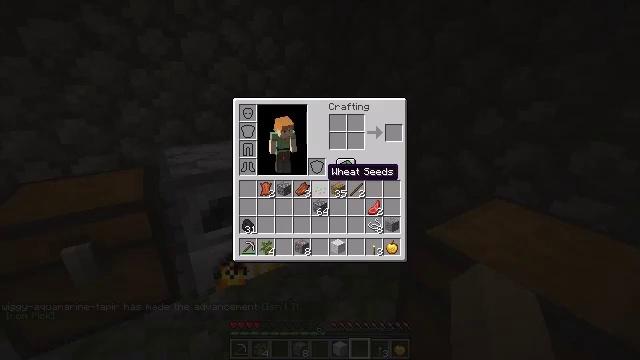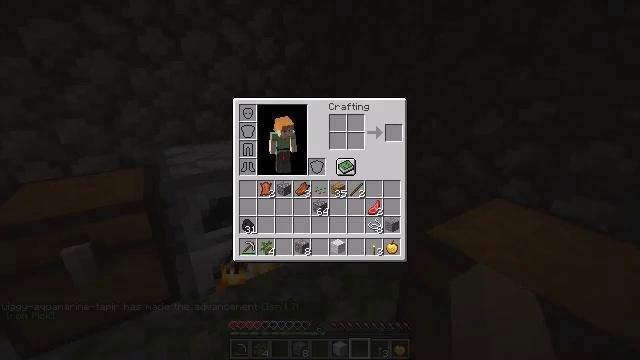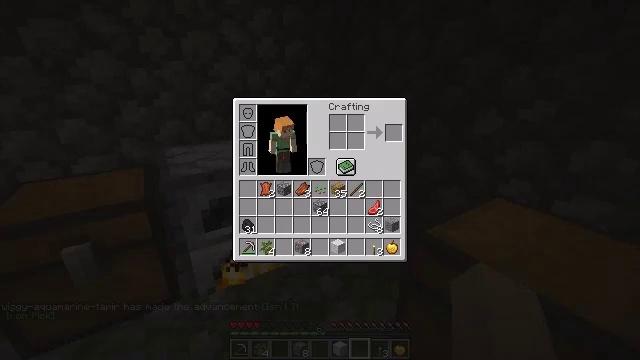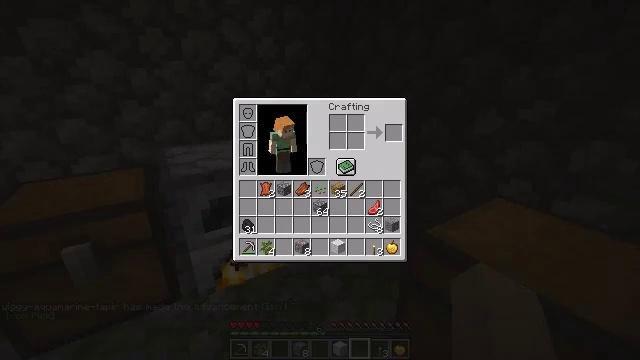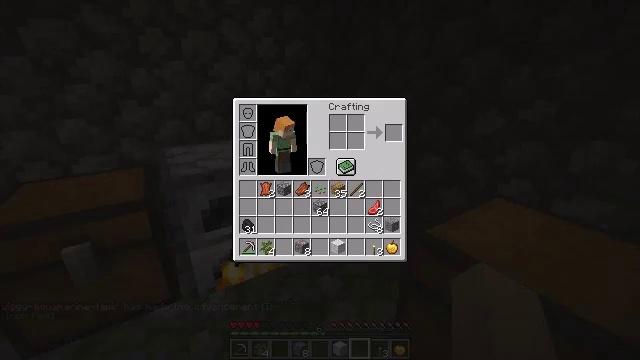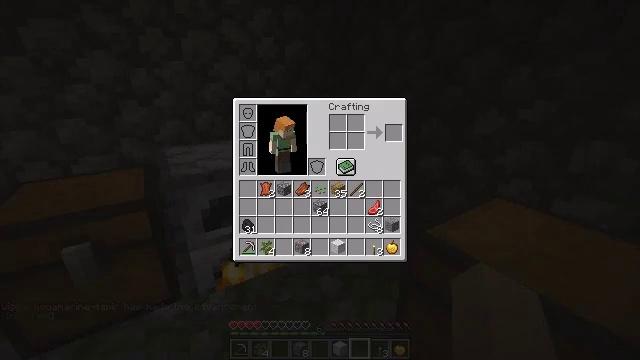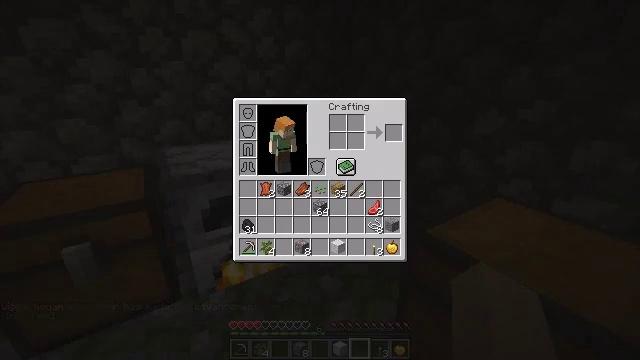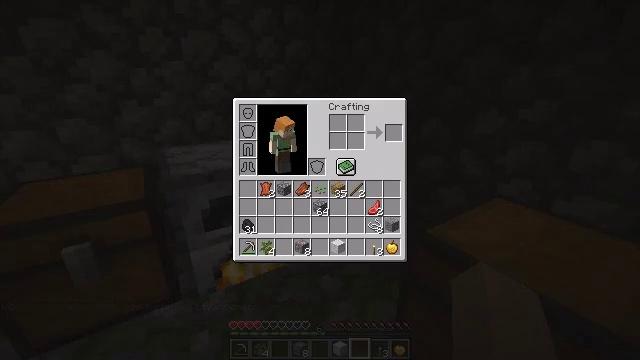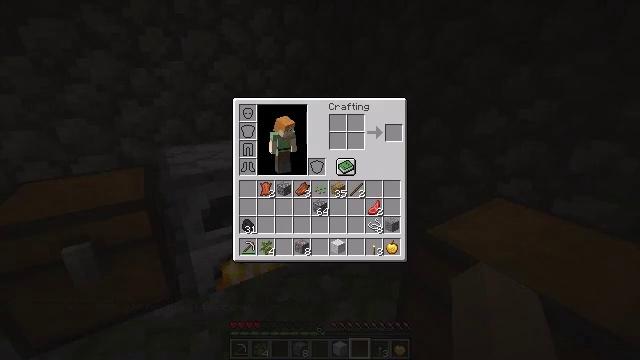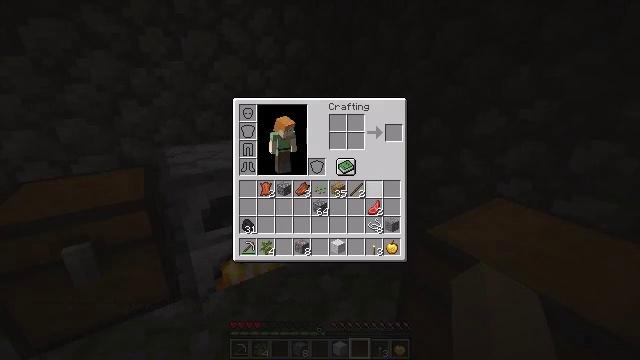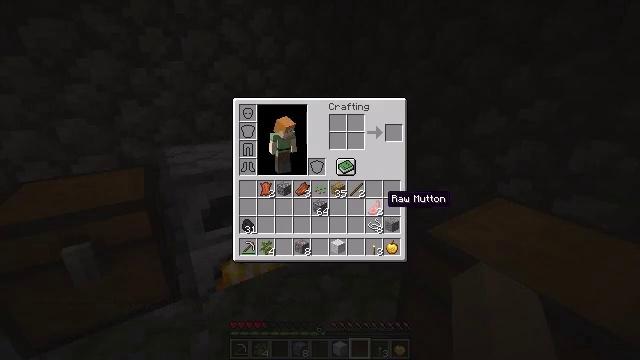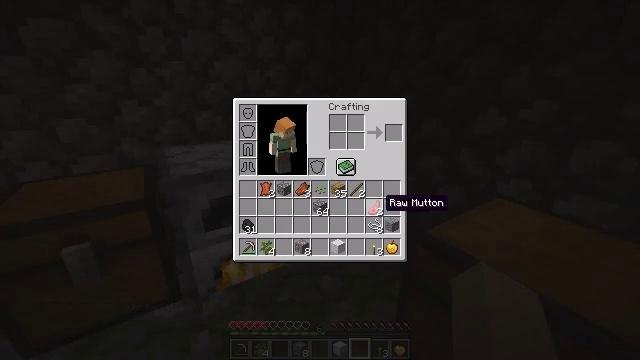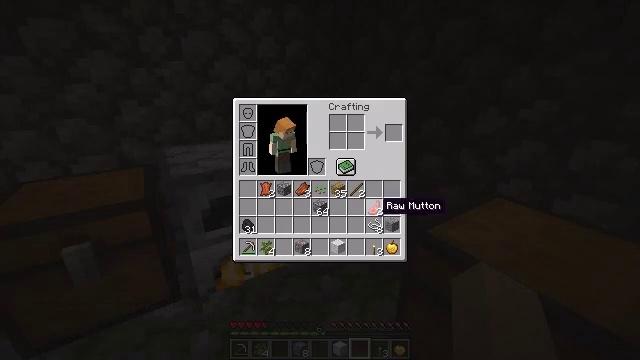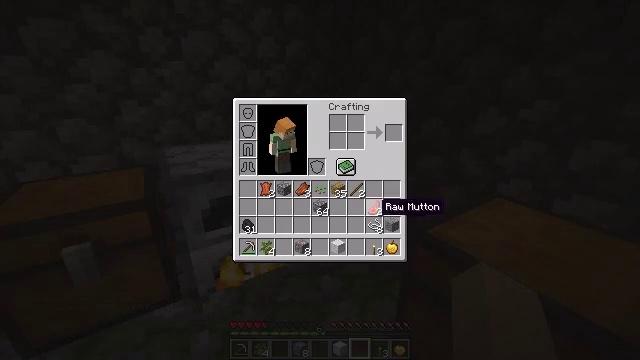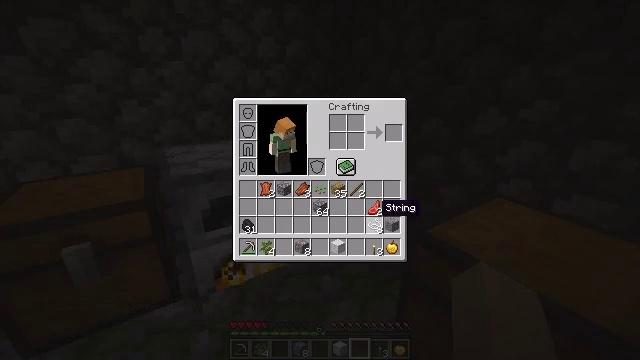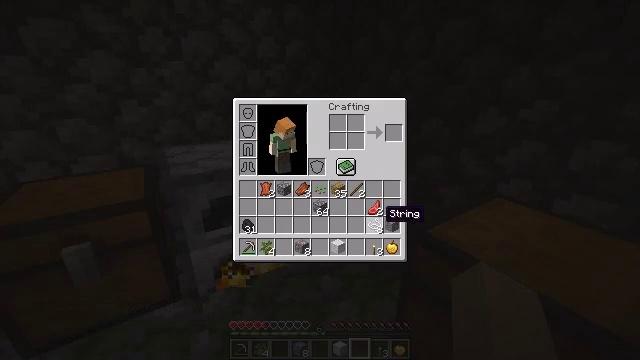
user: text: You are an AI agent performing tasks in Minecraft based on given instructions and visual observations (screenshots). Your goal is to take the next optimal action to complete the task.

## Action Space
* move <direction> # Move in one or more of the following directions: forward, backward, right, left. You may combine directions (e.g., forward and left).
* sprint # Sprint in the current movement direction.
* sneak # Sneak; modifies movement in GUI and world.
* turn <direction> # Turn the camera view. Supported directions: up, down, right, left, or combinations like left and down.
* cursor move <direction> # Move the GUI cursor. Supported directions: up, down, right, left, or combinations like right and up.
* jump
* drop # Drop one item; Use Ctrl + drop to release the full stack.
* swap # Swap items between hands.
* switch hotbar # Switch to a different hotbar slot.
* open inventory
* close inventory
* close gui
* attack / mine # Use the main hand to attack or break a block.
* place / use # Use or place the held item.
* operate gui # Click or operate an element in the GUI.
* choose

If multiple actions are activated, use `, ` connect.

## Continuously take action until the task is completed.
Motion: motion action
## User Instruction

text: Transform string into white wool in the crafting table.
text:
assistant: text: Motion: no_op
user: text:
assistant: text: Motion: cursor move right
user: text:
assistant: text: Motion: cursor move right
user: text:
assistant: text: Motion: cursor move right
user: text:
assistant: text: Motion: no_op
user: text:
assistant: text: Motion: no_op
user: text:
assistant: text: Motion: no_op
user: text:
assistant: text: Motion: no_op
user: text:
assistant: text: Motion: cursor move down
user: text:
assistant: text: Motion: cursor move down
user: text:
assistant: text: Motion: no_op
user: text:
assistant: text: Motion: no_op
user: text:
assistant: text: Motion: no_op
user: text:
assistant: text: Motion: no_op
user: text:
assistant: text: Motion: no_op
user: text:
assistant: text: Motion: no_op
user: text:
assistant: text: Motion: no_op
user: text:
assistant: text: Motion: no_op
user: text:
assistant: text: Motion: no_op
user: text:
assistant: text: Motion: no_op
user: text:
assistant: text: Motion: no_op
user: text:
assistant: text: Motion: no_op
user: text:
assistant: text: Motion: no_op
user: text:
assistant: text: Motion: no_op
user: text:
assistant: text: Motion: no_op
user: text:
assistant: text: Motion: no_op
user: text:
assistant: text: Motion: no_op
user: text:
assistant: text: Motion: no_op
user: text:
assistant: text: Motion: no_op
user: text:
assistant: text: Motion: no_op